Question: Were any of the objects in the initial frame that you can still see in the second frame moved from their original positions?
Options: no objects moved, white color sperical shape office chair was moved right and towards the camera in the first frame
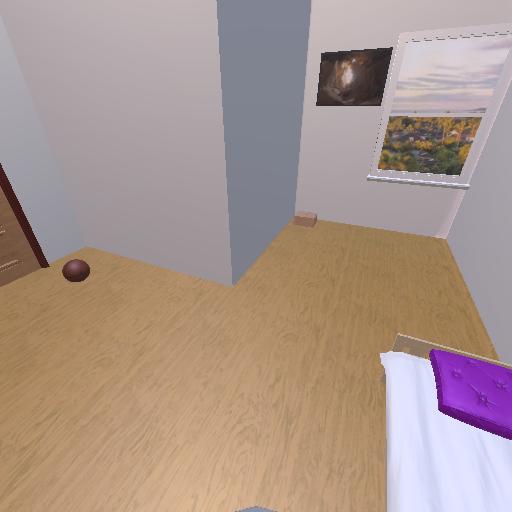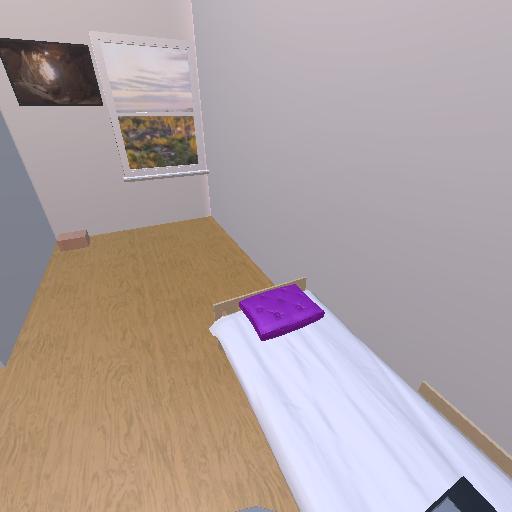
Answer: no objects moved